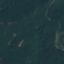
Land use / land cover: Forest